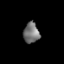
Tissue: lung
Cell type: Epithelial cells
Senescence score: 0.1613
Nuclear area (px): 320
Mean DAPI intensity: 114.144